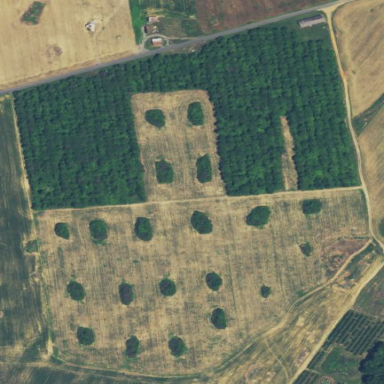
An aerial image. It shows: Orchard.